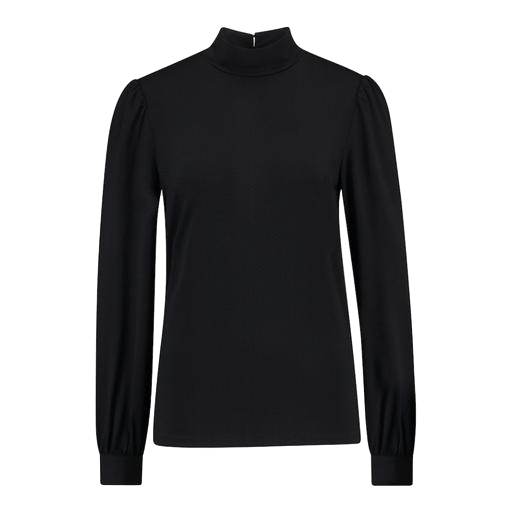
high-neck top, vero moda black high neck blouse, long sleeve, white background